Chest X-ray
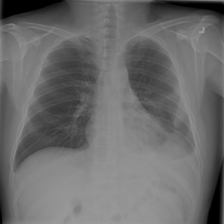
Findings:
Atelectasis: positive
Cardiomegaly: negative
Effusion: negative
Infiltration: negative
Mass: negative
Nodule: negative
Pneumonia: negative
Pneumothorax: negative
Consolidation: negative
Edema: negative
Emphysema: negative
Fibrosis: negative
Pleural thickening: positive
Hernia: negative